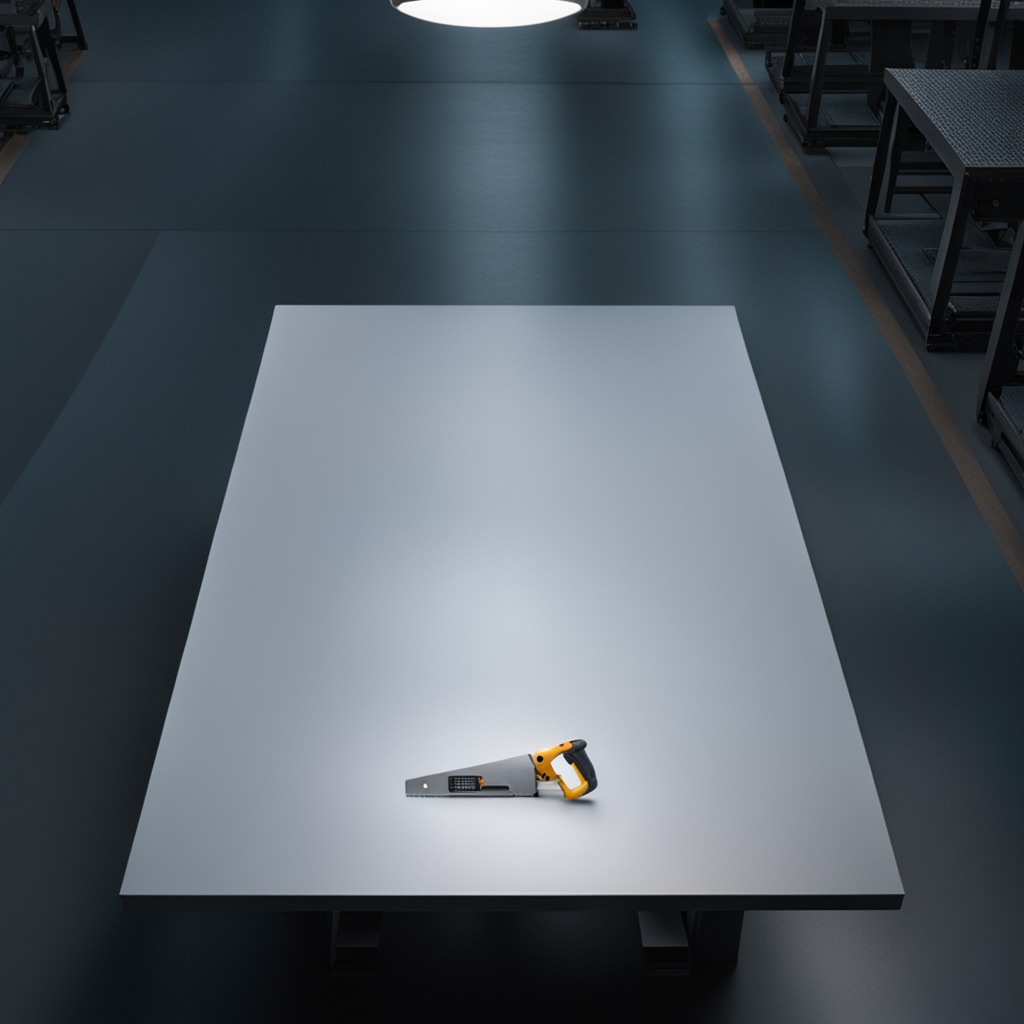
A metal saw is lying on a clean empty table in the evening soft directional lighting on the tabletop realistic grain studio-quality clarity centered framing